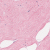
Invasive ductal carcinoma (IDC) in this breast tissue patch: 0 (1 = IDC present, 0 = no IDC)